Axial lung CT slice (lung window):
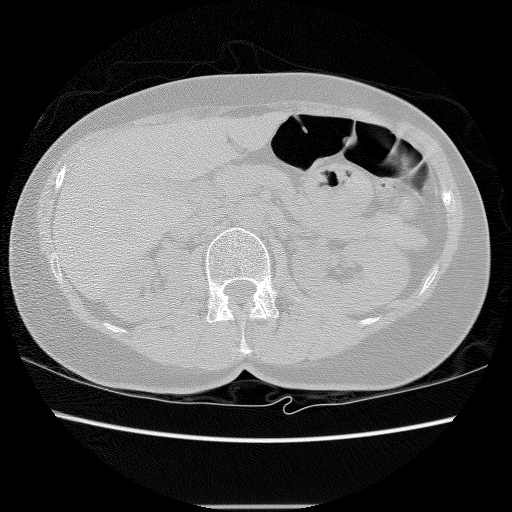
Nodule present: no